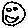
Label: smiley face